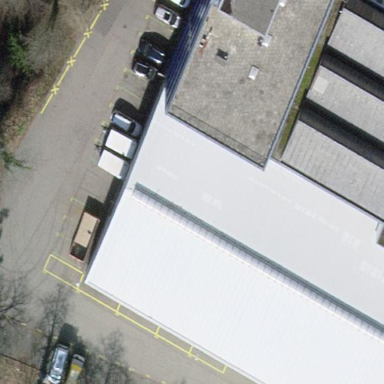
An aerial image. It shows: Industrial building.